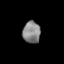
Tissue: lung
Cell type: T cells
Senescence score: 0.2029
Nuclear area (px): 375
Mean DAPI intensity: 133.944